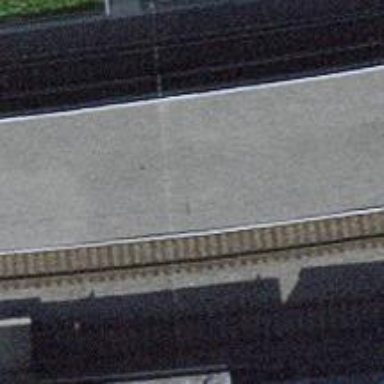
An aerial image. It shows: Footway with ramp.